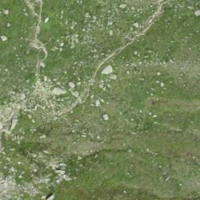
EUNIS habitat code: 26
Species observed at this site:
Oenanthe oenanthe